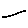
Label: line